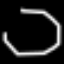
Label: octagon